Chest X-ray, PA view. Patient: 54 years old, sex F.
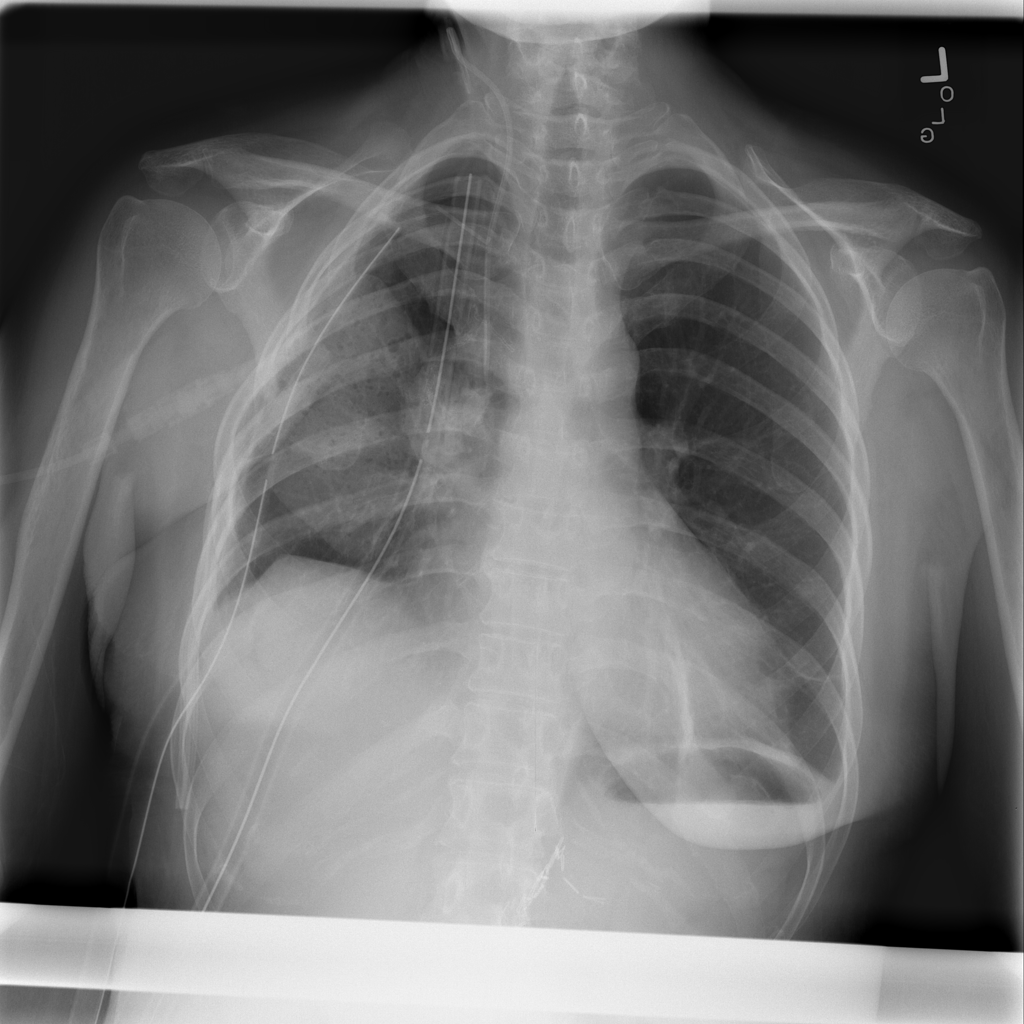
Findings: Mass